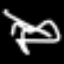
Label: squiggle